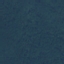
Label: Forest